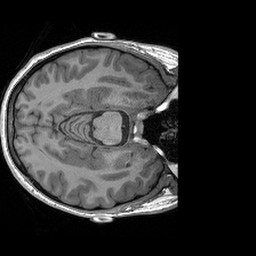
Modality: T1w
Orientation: axial
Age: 21
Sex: female
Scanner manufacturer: siemens
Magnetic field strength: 3 T
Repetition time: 2.4 s
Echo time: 0.00191 s